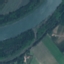
Land use / land cover class: River